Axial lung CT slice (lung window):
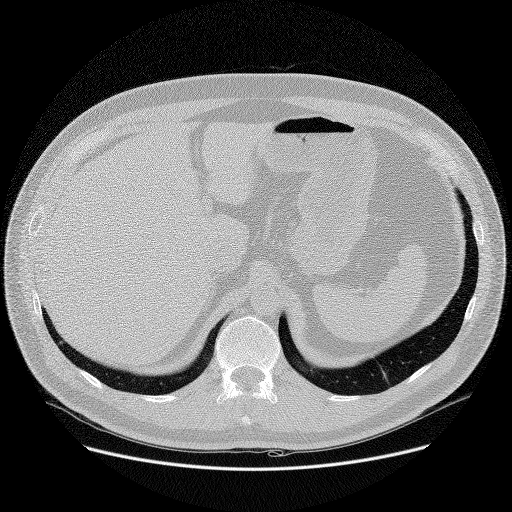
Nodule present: no